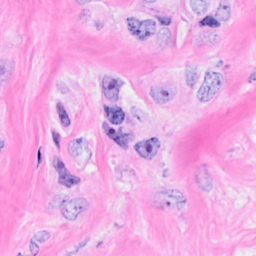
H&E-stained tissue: Breast